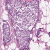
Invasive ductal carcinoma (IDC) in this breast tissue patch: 1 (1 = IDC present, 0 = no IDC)